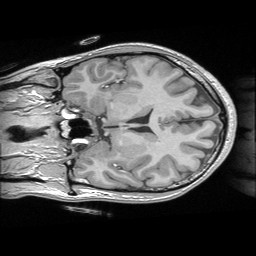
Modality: T1w
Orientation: coronal